Question: I got curious and wondered if I could have the pyautogui module detect the color from every few pixels from an image and have turtle recreate them in it's canvas using small circles. I ended up finding a way to make it work, and I liked how the images were turning out! The only issue with my code is that it takes a while to finish. Depending on the size of the image, it can take almost 10-30 minutes to finish. Is there any way to optimize my code? I'm fairly new and have been experimenting with different modules, so I'd greatly appreciate any advice or help! If you need me to clarify anything, I'd be happy too
'''
import time
import turtle
import pyautogui
time.sleep(2)
minimum = pyautogui.position()
print(minimum)
time.sleep(2)
max_x, max_y = pyautogui.position()
print(max_x, max_y)#I use the first point as the top left corner, and the second as the bottom right.
wn = turtle.Screen()
t = turtle.Turtle()
wn.colormode(255)#Allows RGB colors
t.pensize(2)
t.speed(0)
wn.setup(width = 1.0, height = 1.0)
wn.bgcolor("black")
x, y = minimum
min_x, min_y = minimum
def turtlemove(x, y):
t.pu()
t.goto(x - 965, 565 - y)#Compared coordinates in pyautogui with positions in turtle so they match.
def circle():
t.pd()
t.begin_fill()
t.circle(2.9)
t.end_fill()
t.pu()
screenshot = pyautogui.screenshot()
while x != max_x and y != max_y:
coordinate = x, y
color = screenshot.getpixel(coordinate)
t.pencolor(color)
t.fillcolor(color)
turtlemove(x, y)
circle()
if x < max_x:
x += 6
else:
x = min_x
y += 6
#if y >= max_y:
#break
print(t.pos())
wn.exitonclick()
'''
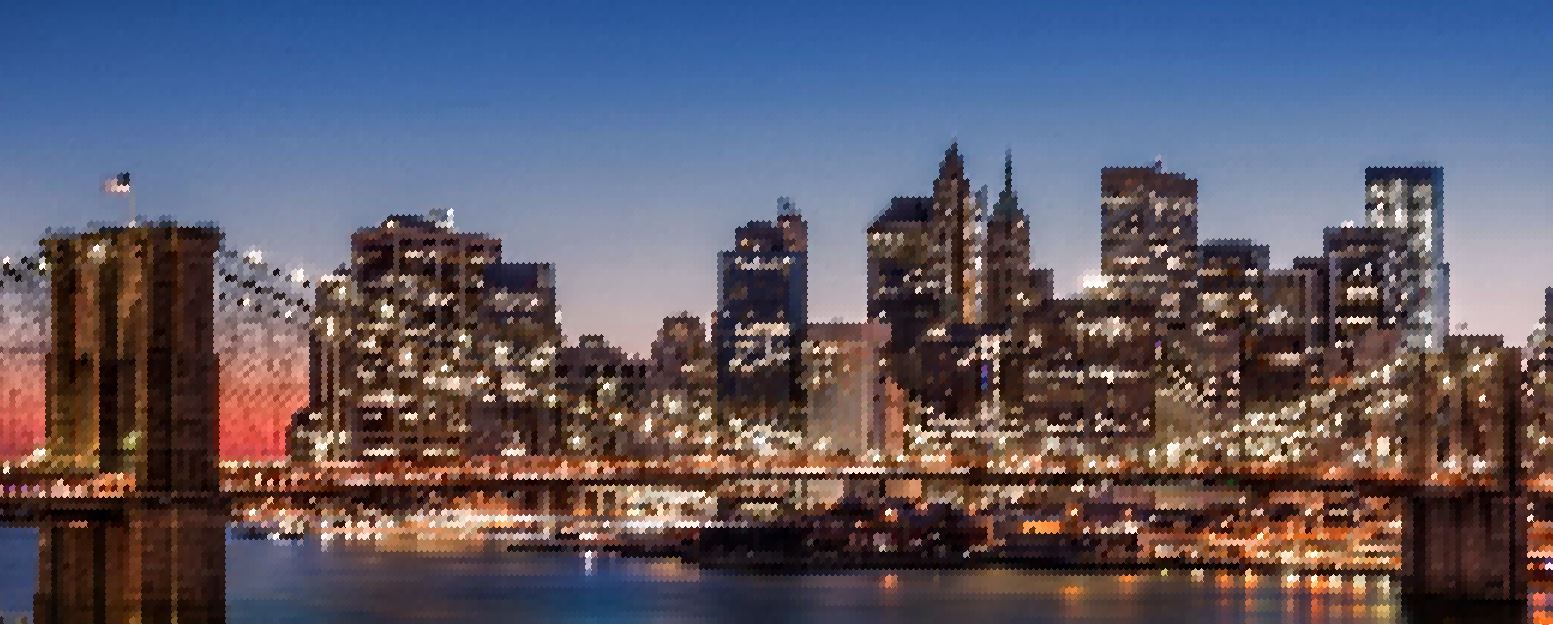
Answer: The most significant change speed-wise below is the use of 'tracer()' and 'update()' to minimize turtle's movements on the screen. You'll be amazed by the difference. However, I also changed the way coordinates are handled, how the dots are drawn, and other stuff:
'''
from time import sleep
from turtle import Screen, Turtle
from pyautogui import position, screenshot
DOT_DIAMETER = 6
CHROME = 14 # borders and other such overhead of turtle window
# Obtain the top left corner, and the bottom right:
print("Move mouse to upper left corner.")
sleep(2)
min_x, min_y = position()
print(min_x, min_y)
print("Move mouse to lower right corner.")
sleep(2)
max_x, max_y = position()
print(max_x, max_y)
screenshot = screenshot()
screen = Screen()
screen.setup(width=max_x - min_x + 1 + CHROME, height=max_y - min_y + 1 + CHROME)
screen.setworldcoordinates(min_x, max_y, max_x, min_y)
screen.bgcolor('black')
screen.colormode(255)
screen.tracer(False)
turtle = Turtle()
turtle.penup()
for y in range(min_y, max_y, DOT_DIAMETER):
for x in range(min_x, max_x, DOT_DIAMETER):
coordinate = x, y
# on my system getpixel() returned four values
*color, alpha = screenshot.getpixel(coordinate)
turtle.goto(coordinate)
turtle.dot(DOT_DIAMETER * 1.333, color) # * 1.333 for color overlap
screen.update()
screen.tracer(True)
screen.exitonclick()
'''
I found that 'screenshot.getpixel()' was returning four values on my system, but the turtle colors are only three so I had to do:
'''
*color, alpha = screenshot.getpixel(coordinate)
'''
Which you might need to change back on your system.
<URL>